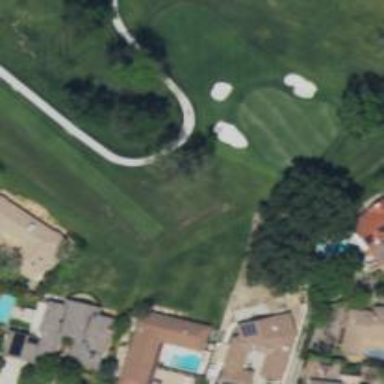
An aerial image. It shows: Grassy area designated as golf tee.